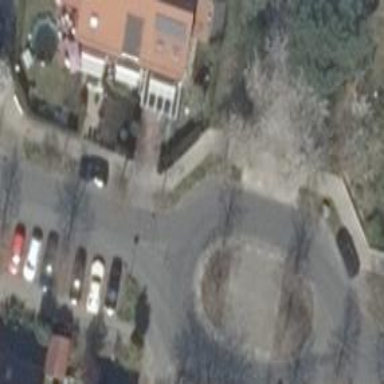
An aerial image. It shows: Asphalt road in residential area.